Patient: sex M, age 66
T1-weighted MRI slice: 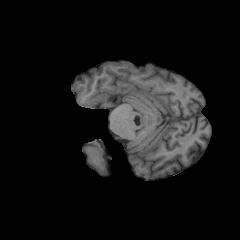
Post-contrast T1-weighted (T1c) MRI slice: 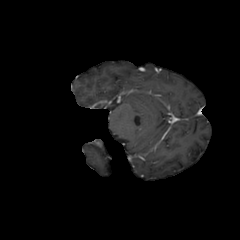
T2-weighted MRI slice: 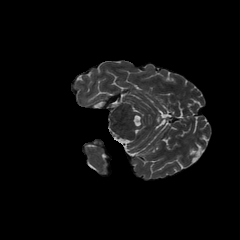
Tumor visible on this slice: no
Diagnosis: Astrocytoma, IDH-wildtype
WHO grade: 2